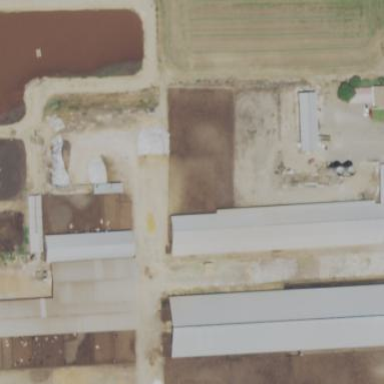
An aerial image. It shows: Farmyard area.